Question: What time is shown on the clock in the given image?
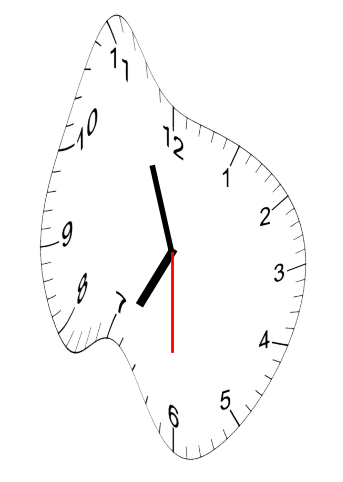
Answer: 06:56:30